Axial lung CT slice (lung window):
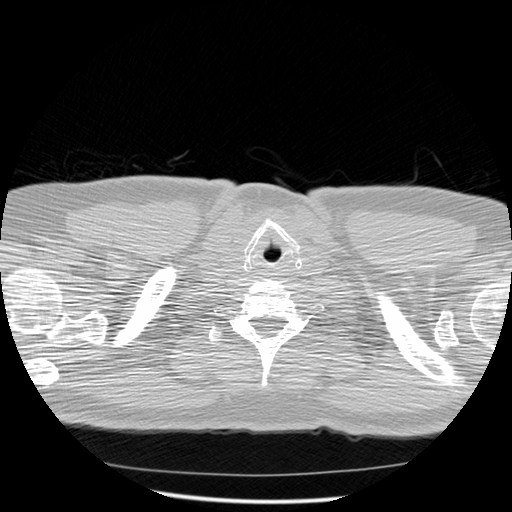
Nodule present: no